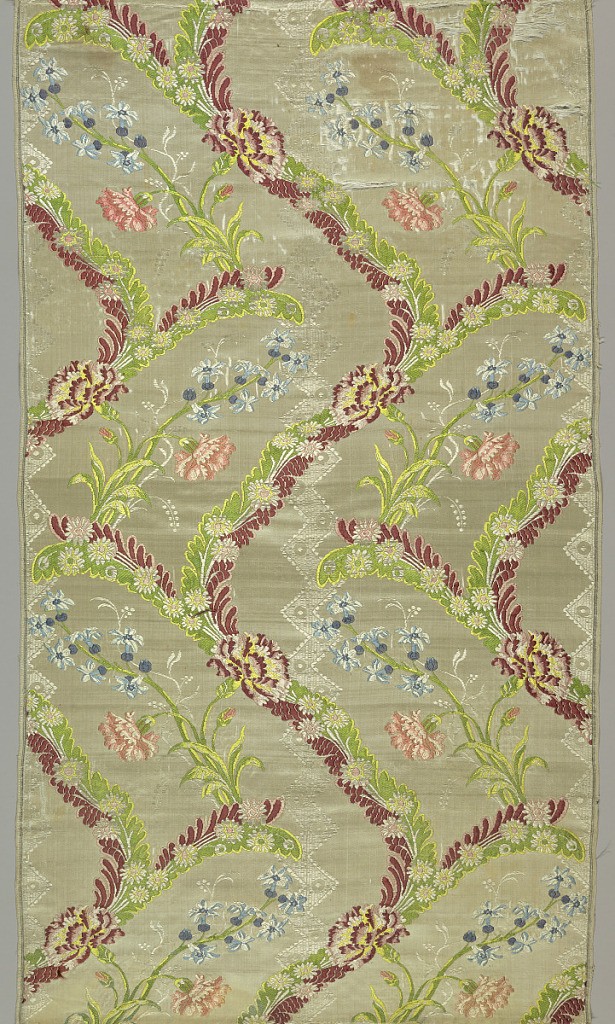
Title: Textile
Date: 1700–1775
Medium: silk Technique: plain compound satin, brocaded
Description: Scrolls of flowers in an allover design of carnations and hyacinths in rose, blue and green on an off-white ground.